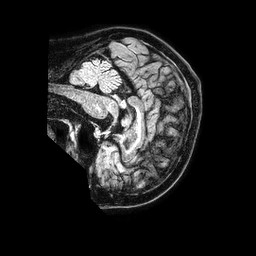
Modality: FLAIR
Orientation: sagittal
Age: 56
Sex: male
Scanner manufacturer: philips
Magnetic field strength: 1.5 T
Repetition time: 4.8 s
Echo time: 0.3 s